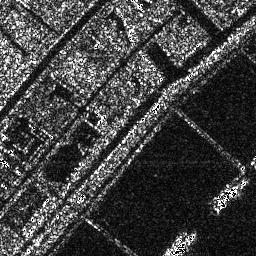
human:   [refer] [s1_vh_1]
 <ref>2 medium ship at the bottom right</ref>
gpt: <box>[[66, 89, 76, 99, 0]], [[82, 69, 96, 82, 0]]</box>